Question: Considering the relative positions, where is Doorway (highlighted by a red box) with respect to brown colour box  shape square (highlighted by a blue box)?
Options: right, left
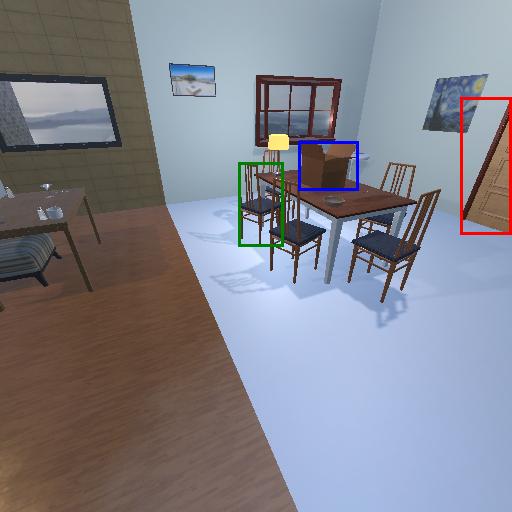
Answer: right